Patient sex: F
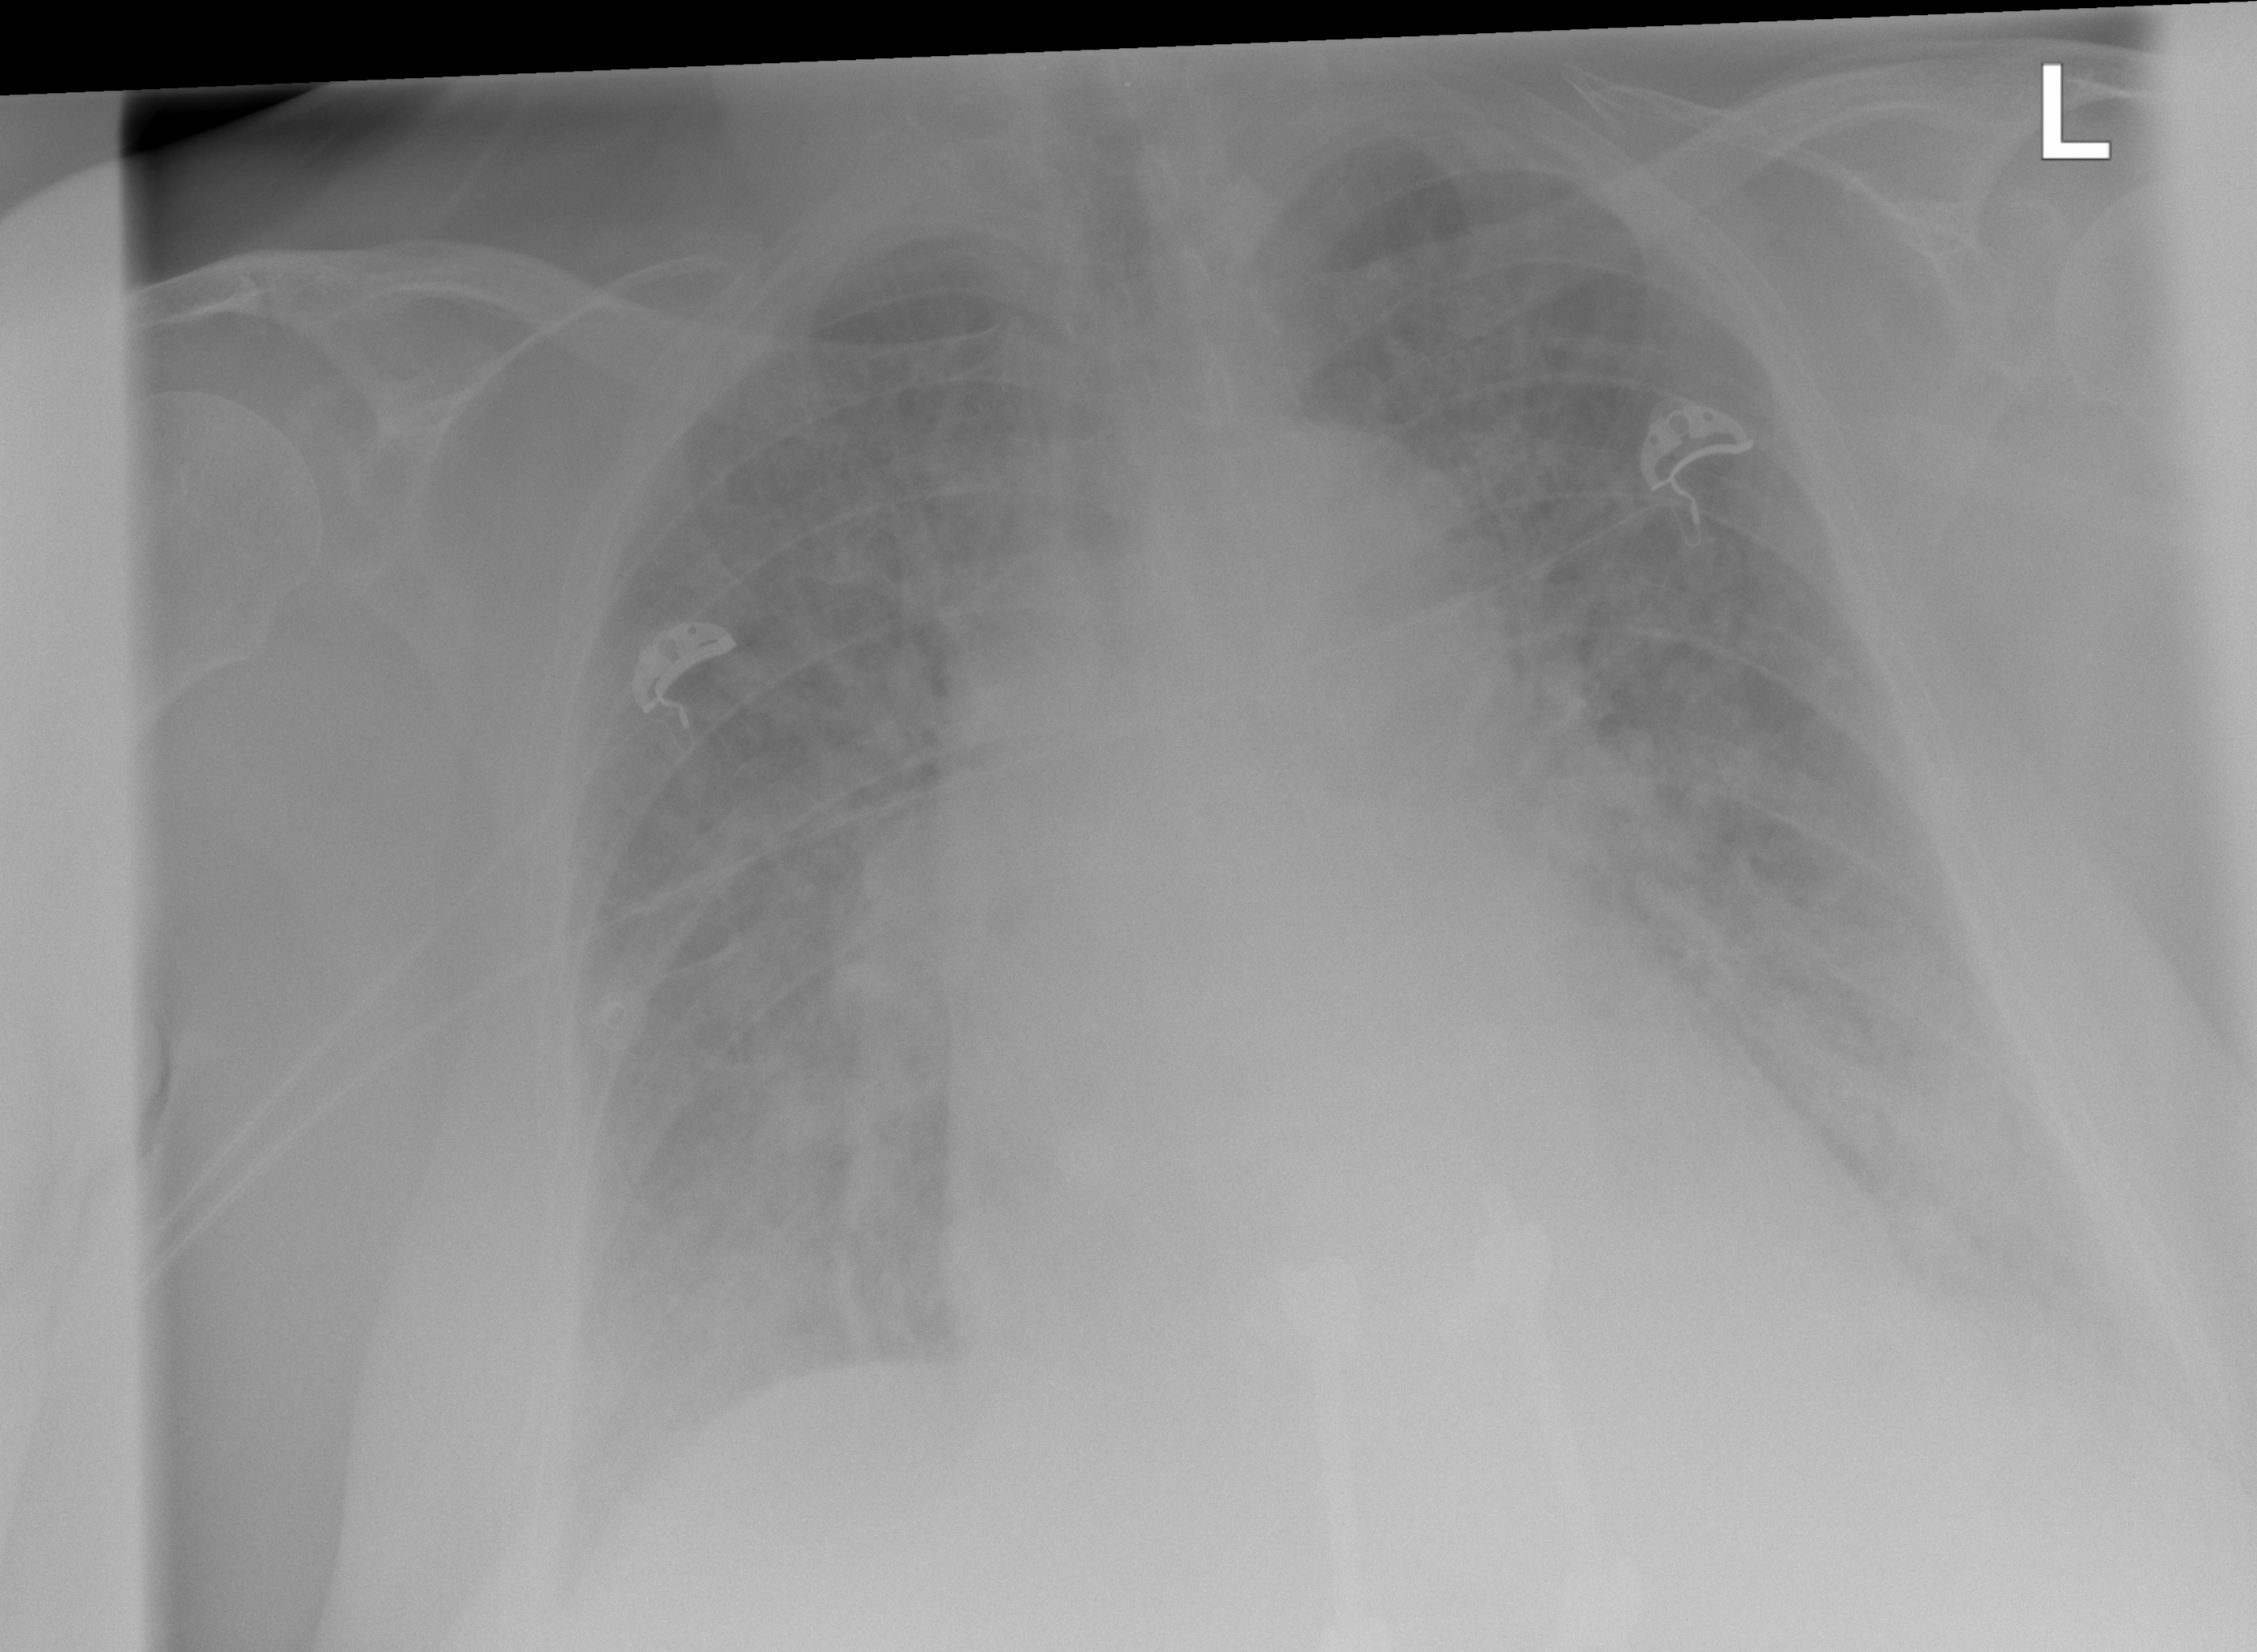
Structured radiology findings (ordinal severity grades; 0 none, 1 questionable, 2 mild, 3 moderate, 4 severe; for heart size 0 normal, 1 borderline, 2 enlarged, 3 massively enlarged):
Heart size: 2
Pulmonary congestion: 0
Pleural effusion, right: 2
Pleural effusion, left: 2
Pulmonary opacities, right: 0
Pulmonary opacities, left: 0
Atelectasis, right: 0
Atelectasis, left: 0